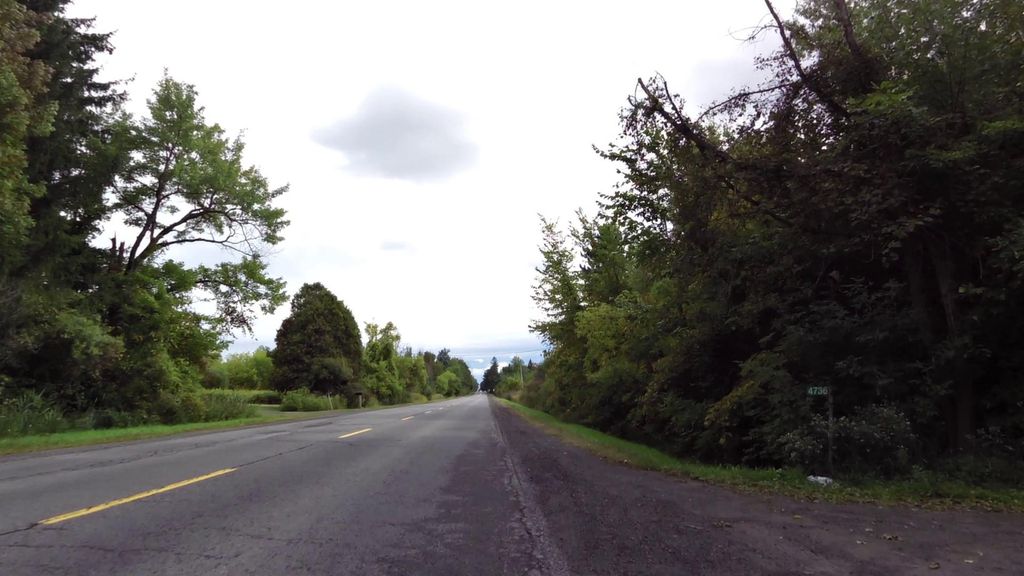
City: ottawa-gatineau